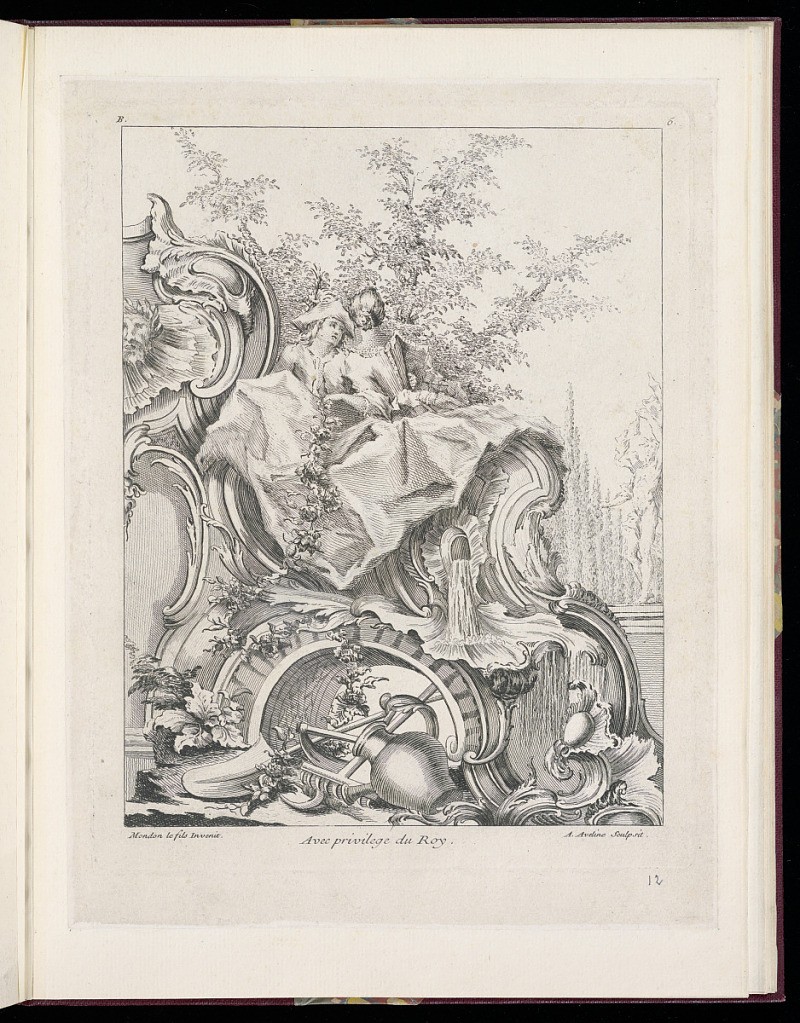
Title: Rocaille Ornament Design
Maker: François-Thomas Mondon, French, 1709 – 1755
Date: after 1736
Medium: Etching on laid paper
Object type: Print
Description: A print from a series of seven designs for trophies, rococo ornament and vignettes. A rocaille fantastical fountain, with c-scrolls, shell, and acanthus leaf motifs, mascaron, garlands of flowers, and cartouches within a garden landscape with trees and a sculpture in the background. A man and a woman sit on the fountain, holding the garland of flowers. Below in the foreground, agricultural tools, including a rake, shovel, and jug. The plate is signed and numbered.